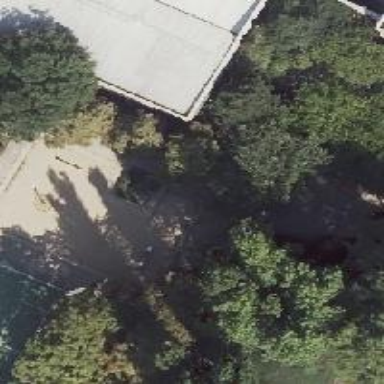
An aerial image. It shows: Playground area for leisure land.